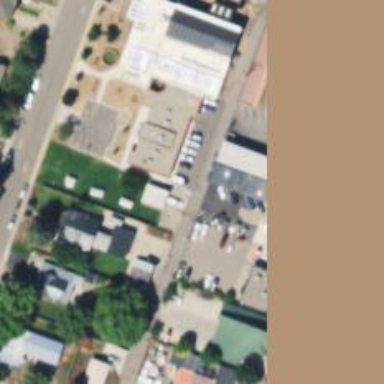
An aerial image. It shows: Alleyway designated as service road.